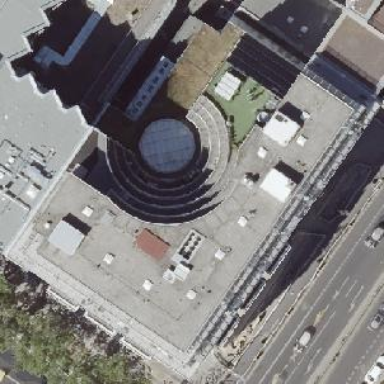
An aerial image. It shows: Commercial building with flat roof.